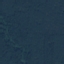
Land use / land cover: Forest